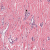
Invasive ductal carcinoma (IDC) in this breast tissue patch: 0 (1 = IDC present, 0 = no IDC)